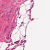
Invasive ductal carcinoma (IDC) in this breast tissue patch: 0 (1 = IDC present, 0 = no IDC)